已知过点 $(1,0)$ 的直线与抛物线 $E: y^2 = 2px\ (p > 0)$ 交于 $A,B$ 两点，$O$ 为坐标原点，当直线 $AB$ 垂直于 $x$ 轴时，$\triangle AOB$ 的面积为 $\sqrt{2}$。

(1) 求抛物线 $E$ 的方程；
(2) 过曲线 $E$ 上一点 $P\left(\frac{1}{2},y_0\right)\ (y_0 > 0)$ 作两条互相垂直的直线，分别交曲线 $E$ 于 $S,T$（异于点 $P$）两点，求证：直线 $ST$ 恒过定点；
(3) 若 $O$ 为 $\triangle ABC$ 的重心，直线 $AC,BC$ 分别交 $y$ 轴于点 $M,N$，记 $\triangle MCN,\triangle AOB$ 的面积分别为 $S_1,S_2$，求 $\frac{S_1}{S_2}$ 的取值范围。
【解答】
\textbf{【答案】}
(1) $\boldsymbol{y^2 = 2x}$
(2) $\boldsymbol{\left(\frac{5}{2}, -1\right)}$
(3) $\boldsymbol{\left[\frac{4}{3}, \frac{3}{2}\right)}$

\vspace{1em}
\textbf{【分析】}
(1) 根据三角形面积求出 $p$，得出抛物线方程；
(2) 设直线 $ST$ 方程为 $x = my + t$，直曲联立，由韦达定理得到 $y_S + y_T = 2m, y_Sy_T = -2t$，由两条直线垂直，借助 $k_{PS}k_{PT} = -1$ 得到 $m,t$ 关系式代入 $x = my + t$ 得定点；
(3) 利用重心的性质可得 $\frac{S_1}{S_2}$，再由直线与抛物线联立，利用根与系数的关系化简，由均值不等式及不等式的性质求值域即可。

\vspace{1em}
\textbf{【详解】}
(1) 当 $x = 1$ 时，$y^2 = 2p$，$y = \pm\sqrt{2p}$，所以 $|AB| = 2\sqrt{2p}$，

由题意可知，$S_{\triangle AOB} = \frac{1}{2} \times 1 \times 2\sqrt{2p} = \sqrt{2}$，

所以 $p = 1$，所以抛物线 $E$ 的方程为 $y^2 = 2x$。

(2) 根据题意 $P\left(\frac{1}{2},1\right)$，设直线 $ST$ 方程为 $x = my + t$，联立 $y^2 = 2x$，得到 $y^2 - 2my - 2t = 0$，所以
\[
y_S + y_T = 2m,\quad y_Sy_T = -2t,
\]
由于两条直线垂直，则 $k_{PS}k_{PT} = -1$，

即
\[
\frac{y_S - 1}{x_S - \frac{1}{2}} \cdot \frac{y_T - 1}{x_T - \frac{1}{2}} = \frac{y_S - 1}{\frac{y_S^2}{2} - \frac{1}{2}} \cdot \frac{y_T - 1}{\frac{y_T^2}{2} - \frac{1}{2}} = \frac{2}{y_S + 1} \cdot \frac{2}{y_T + 1} = \frac{4}{y_Sy_T + y_S + y_T + 1} = -1,
\]
化简整理得到 $2m - 2t + 5 = 0$，所以 $t = m + \frac{5}{2}$，代入 $x = my + t$ 得 $x - \frac{5}{2} = m(y + 1)$，故直线 $ST$ 恒过定点 $\left(\frac{5}{2}, -1\right)$。

(3) 如图，

设 $A(x_1,y_1)$，$B(x_2,y_2)$，$C(x_3,y_3)$，

因为 $O$ 为 $\triangle ABC$ 的重心，

所以 $x_1 + x_2 + x_3 = 0$，$S_{\triangle AOB} = S_{\triangle AOC} = S_{\triangle BOC}$；

因为 $\frac{S_{\triangle MOC}}{S_{\triangle AOC}} = \frac{|MC|}{|AC|} = \frac{-x_3}{x_1 - x_3}$，$\frac{S_{\triangle NOC}}{S_{\triangle BOC}} = \frac{|NC|}{|BC|} = \frac{-x_3}{x_2 - x_3}$，

且 $S_{\triangle MOC} + S_{\triangle NOC} = S_1$，$S_{\triangle AOC} = S_{\triangle BOC} = S_2$；

所以

\begin{align*}
\frac{S_1}{S_2} &= \frac{-x_3}{x_1 - x_3} + \frac{-x_3}{x_2 - x_3} = \frac{x_1 + x_2}{2x_1 + x_2} + \frac{x_1 + x_2}{x_1 + 2x_2} \\
&= \frac{3(x_1 + x_2)^2}{(2x_1 + x_2)(x_1 + 2x_2)} = \frac{3(x_1 + x_2)^2}{2(x_1 + x_2)^2 + x_1x_2},
\end{align*}

设 $AB: x = ty + 1$，与 $y^2 = 2x$ 联立得：$y^2 - 2ty - 2 = 0$，所以 $y_1y_2 = -2$，

所以 $x_1x_2 = \frac{(y_1y_2)^2}{4} = 1$，则 $x_1 + x_2 \ge 2\sqrt{x_1x_2} = 2$；

所以
\[
\frac{S_1}{S_2} = \frac{3}{2 + \frac{1}{(x_1 + x_2)^2}} \in \left[ \frac{4}{3}, \frac{3}{2} \right),
\]

所以 $\frac{S_1}{S_2}$ 的取值范围为 $\boldsymbol{\left[ \frac{4}{3}, \frac{3}{2} \right)}$。
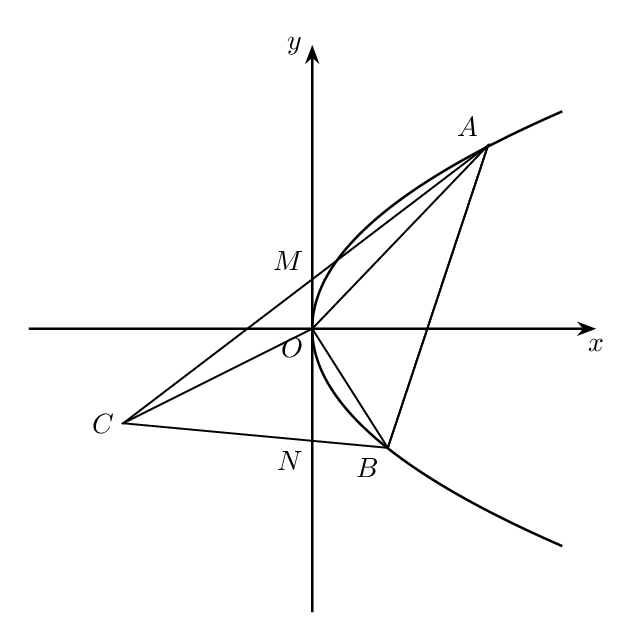